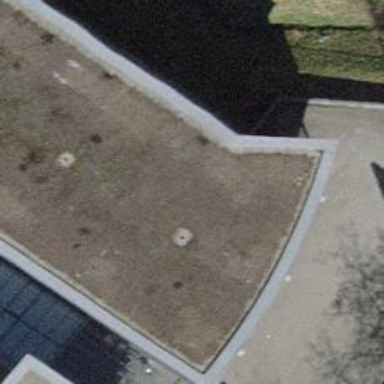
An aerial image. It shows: Cafe.